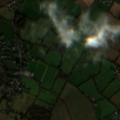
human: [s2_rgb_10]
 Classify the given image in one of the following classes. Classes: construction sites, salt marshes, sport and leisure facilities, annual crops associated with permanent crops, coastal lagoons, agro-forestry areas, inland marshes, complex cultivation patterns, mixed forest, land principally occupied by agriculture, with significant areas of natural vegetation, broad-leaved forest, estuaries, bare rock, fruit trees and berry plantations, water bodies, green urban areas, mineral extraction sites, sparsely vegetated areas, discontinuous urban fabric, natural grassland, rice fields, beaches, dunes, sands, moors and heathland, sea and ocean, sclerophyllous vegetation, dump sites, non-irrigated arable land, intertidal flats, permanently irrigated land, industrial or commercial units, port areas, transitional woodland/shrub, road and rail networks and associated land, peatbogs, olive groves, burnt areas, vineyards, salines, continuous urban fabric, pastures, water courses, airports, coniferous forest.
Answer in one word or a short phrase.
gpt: discontinuous urban fabric, non-irrigated arable land, pastures